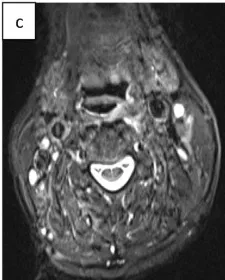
CT coronal images post-chemotherapy. CT image with a coronal cut on the hyoid bone plane.
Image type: radiology (mri)